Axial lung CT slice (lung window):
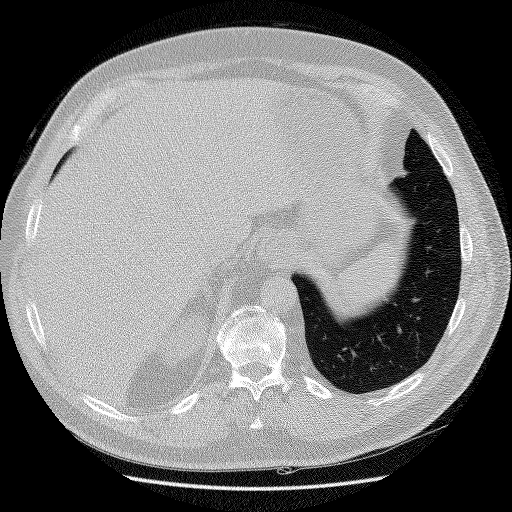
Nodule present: no